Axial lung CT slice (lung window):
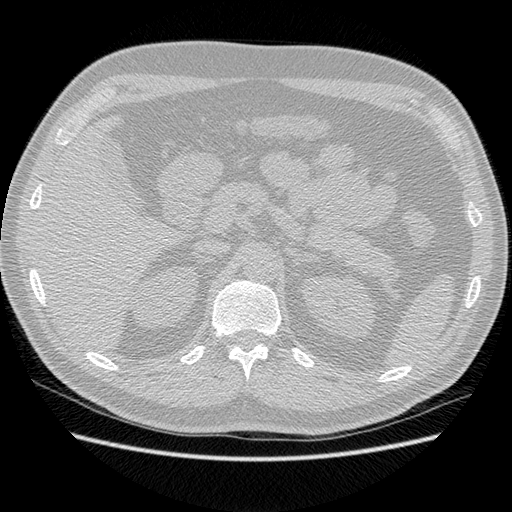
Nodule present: no